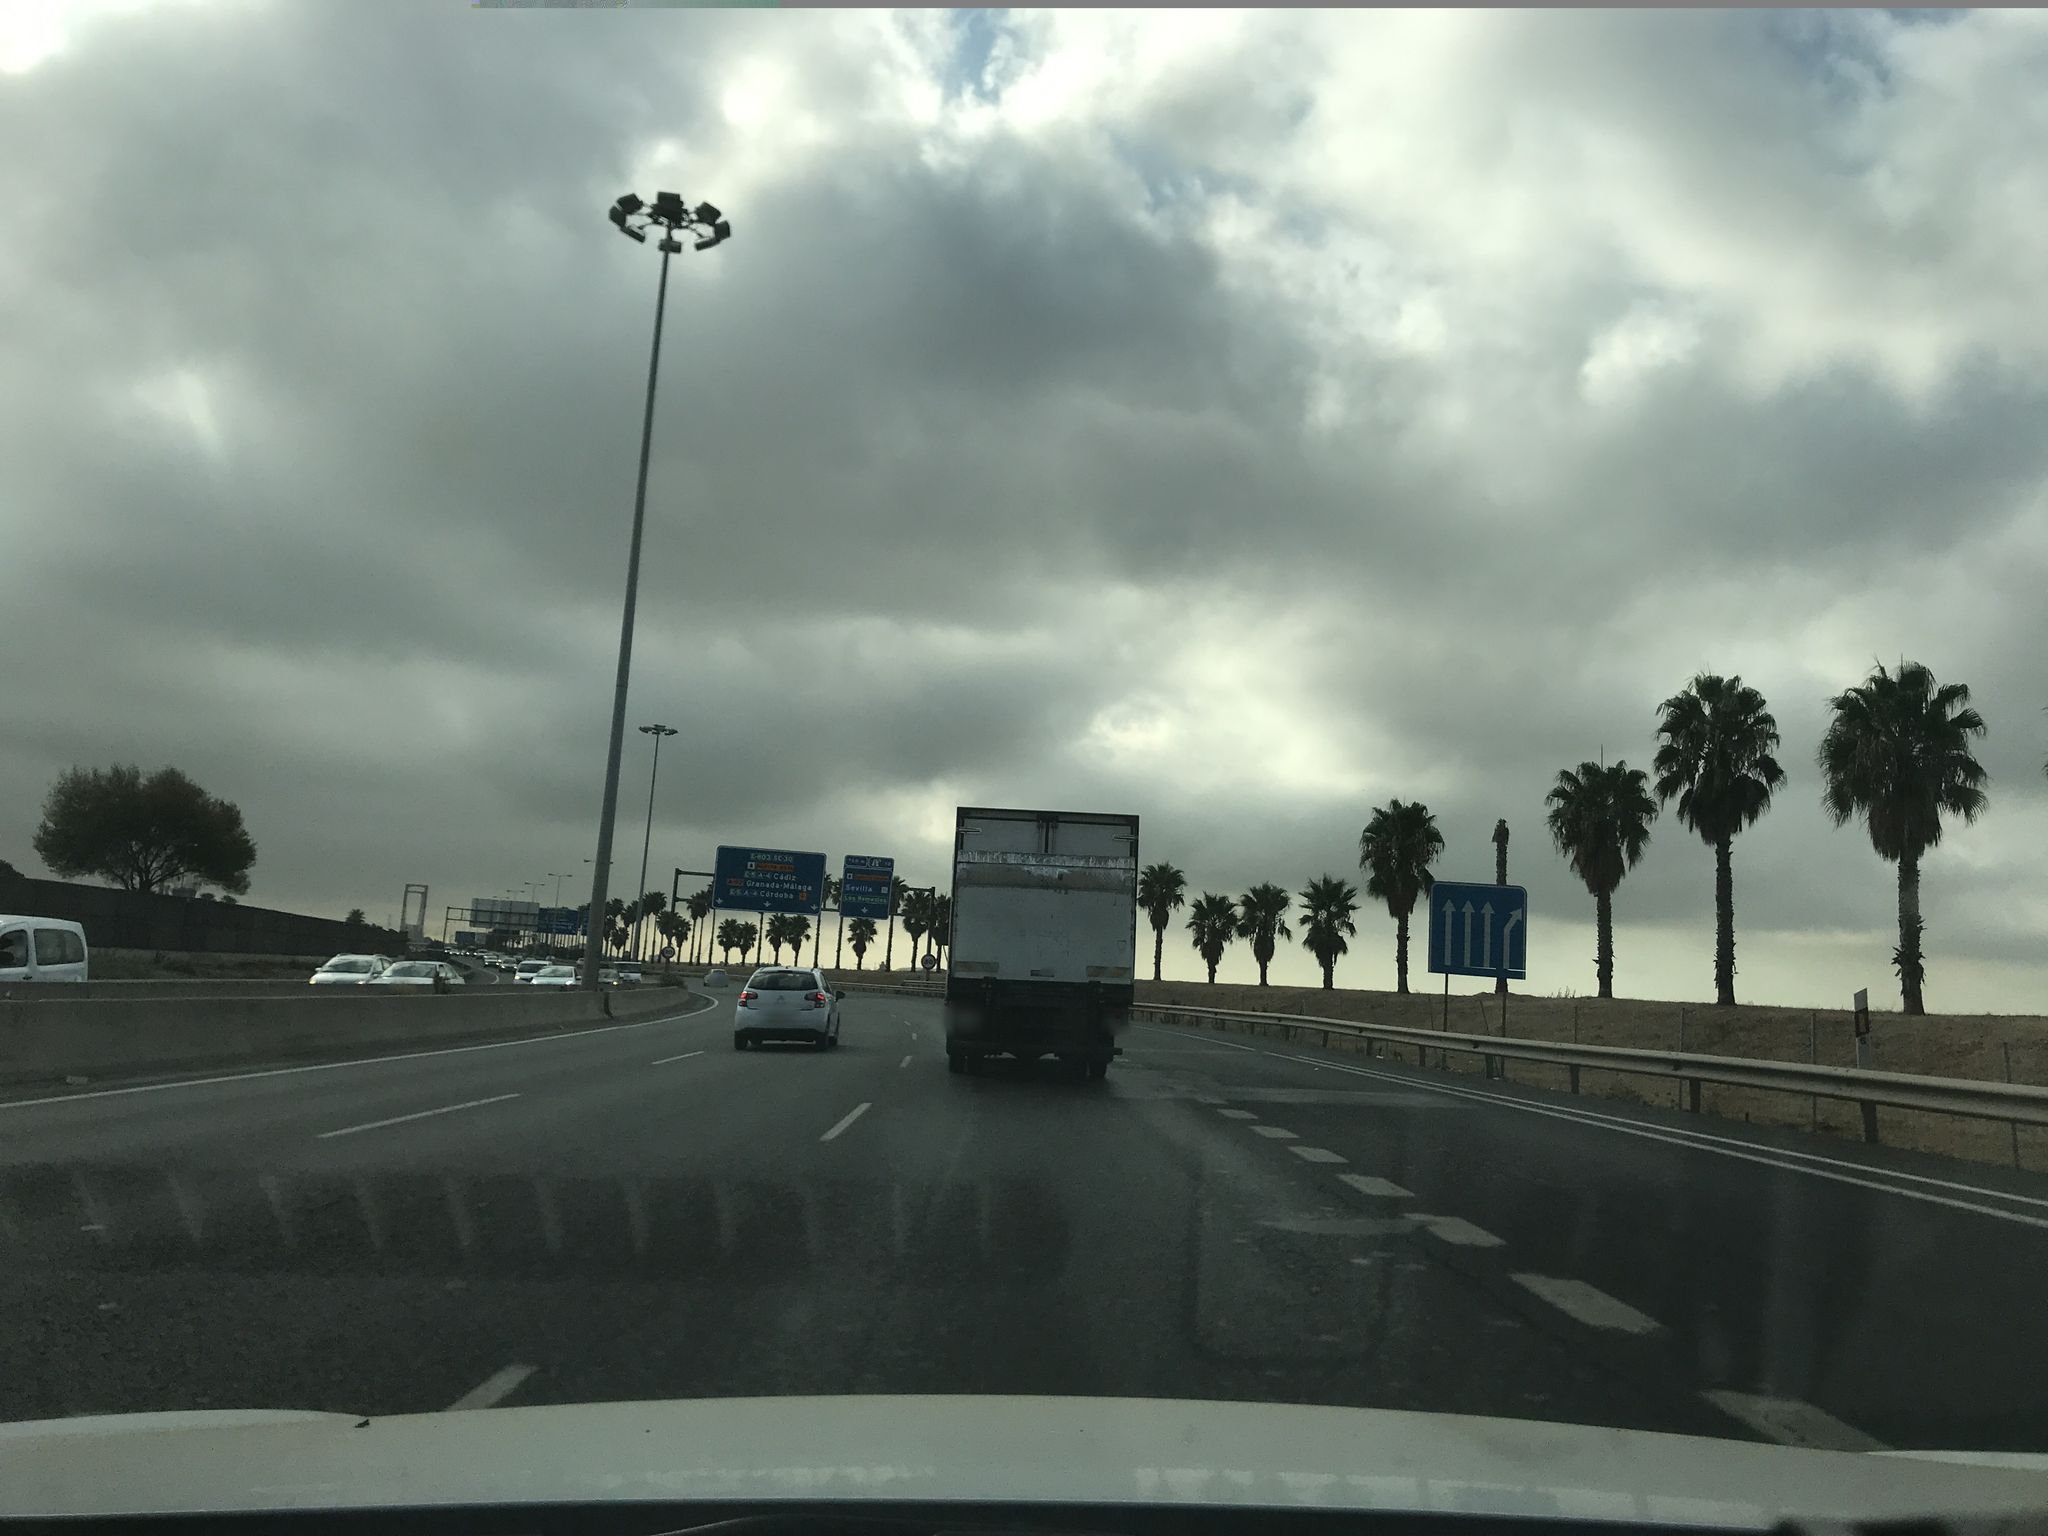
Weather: cloudy
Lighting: day
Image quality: good
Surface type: driving surface
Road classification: motorway_link, unclassified
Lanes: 2, 1
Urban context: urban centre
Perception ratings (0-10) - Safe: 4.76, Lively: 2.84, Beautiful: 1.43, Boring: 1.02, Depressing: 7.34, Wealthy: 2.29